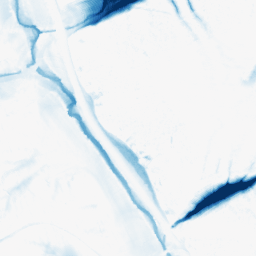
Category: morphological
Decomposition family: morphological
Decomposition parameters: operation: closing
size: 20
Upsampling method: cubic_catmull_rom
Upsampling parameters: scale: 4
Upsampling scale: 4